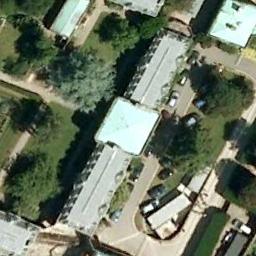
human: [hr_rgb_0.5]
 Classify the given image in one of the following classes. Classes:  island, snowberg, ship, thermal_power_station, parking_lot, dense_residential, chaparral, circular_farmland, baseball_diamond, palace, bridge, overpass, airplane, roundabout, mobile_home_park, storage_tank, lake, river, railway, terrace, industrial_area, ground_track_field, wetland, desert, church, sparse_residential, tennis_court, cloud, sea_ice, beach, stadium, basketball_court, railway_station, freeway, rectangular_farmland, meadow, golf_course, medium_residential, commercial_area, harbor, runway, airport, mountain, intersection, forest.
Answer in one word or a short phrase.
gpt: church